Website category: sports
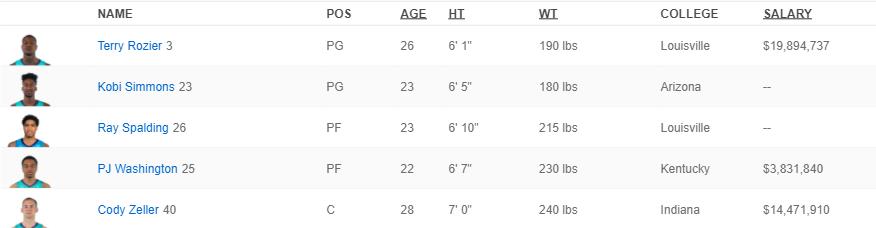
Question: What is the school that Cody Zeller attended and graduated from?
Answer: Indiana

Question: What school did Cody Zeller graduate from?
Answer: Indiana

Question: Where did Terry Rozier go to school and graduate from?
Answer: Louisville

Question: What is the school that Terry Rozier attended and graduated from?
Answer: Louisville

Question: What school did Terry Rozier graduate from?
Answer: Louisville

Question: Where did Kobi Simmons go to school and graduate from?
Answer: Arizona

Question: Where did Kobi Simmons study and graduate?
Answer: Arizona

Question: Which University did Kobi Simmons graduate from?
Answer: Arizona

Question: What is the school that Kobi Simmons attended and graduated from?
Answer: Arizona

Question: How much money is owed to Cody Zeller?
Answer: $14,471,910

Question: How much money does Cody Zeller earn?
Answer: $14,471,910

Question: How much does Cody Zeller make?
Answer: $14,471,910

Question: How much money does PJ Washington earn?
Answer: $3,831,840

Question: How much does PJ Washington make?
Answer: $3,831,840

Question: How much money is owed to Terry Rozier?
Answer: $19,894,737

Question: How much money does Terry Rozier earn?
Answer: $19,894,737

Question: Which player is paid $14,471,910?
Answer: Cody Zeller

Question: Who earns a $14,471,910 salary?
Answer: Cody Zeller

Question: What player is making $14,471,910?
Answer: Cody Zeller

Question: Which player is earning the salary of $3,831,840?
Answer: PJ Washington

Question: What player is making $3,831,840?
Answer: PJ Washington

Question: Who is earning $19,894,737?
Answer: Terry Rozier

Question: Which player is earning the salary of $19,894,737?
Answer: Terry Rozier

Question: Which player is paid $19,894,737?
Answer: Terry Rozier

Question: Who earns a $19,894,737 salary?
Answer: Terry Rozier

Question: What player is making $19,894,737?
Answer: Terry Rozier

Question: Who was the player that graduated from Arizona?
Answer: Kobi Simmons

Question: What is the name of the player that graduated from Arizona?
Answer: Kobi Simmons

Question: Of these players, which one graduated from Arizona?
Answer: Kobi Simmons

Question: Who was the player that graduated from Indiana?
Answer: Cody Zeller

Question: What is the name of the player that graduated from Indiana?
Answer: Cody Zeller

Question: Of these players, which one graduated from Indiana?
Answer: Cody Zeller